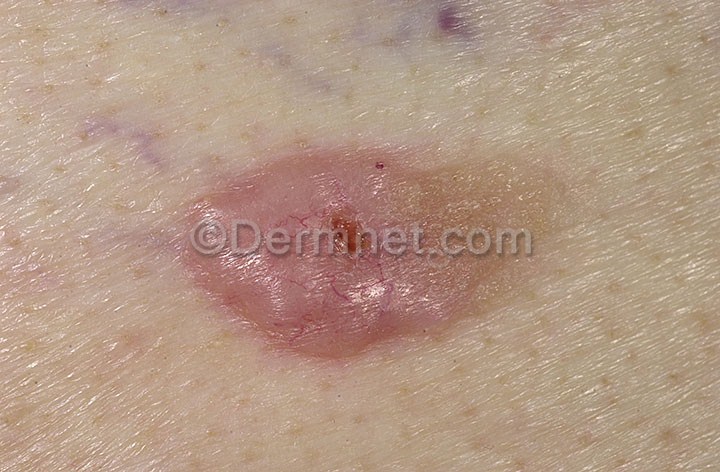
Disease: Actinic Keratosis Basal Cell Carcinoma and other Malignant Lesions